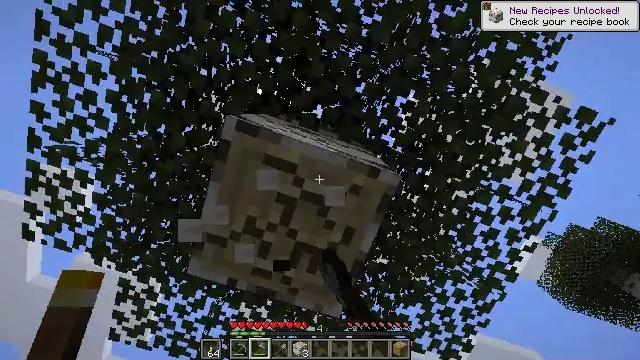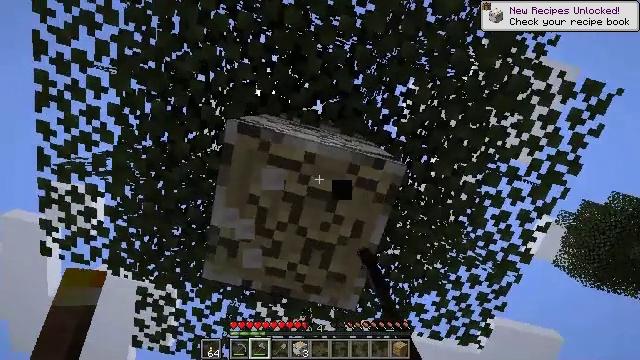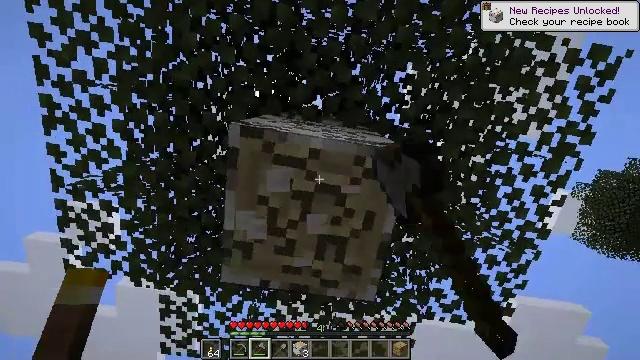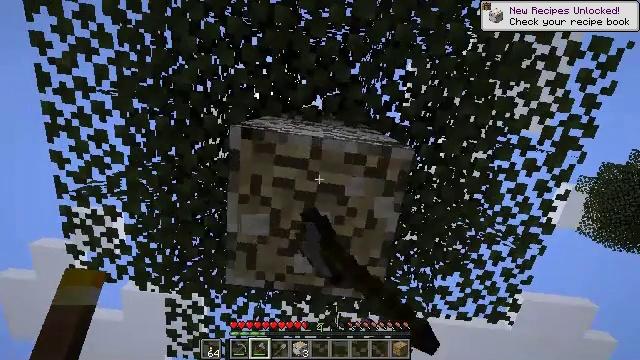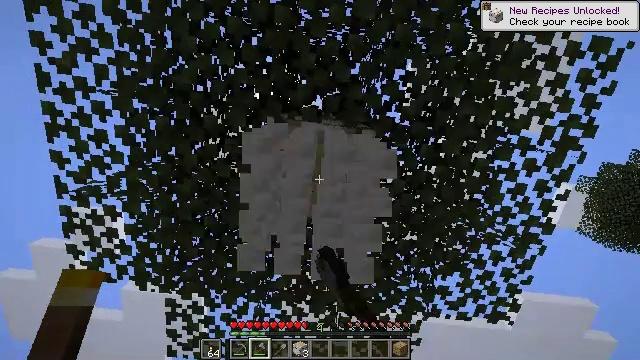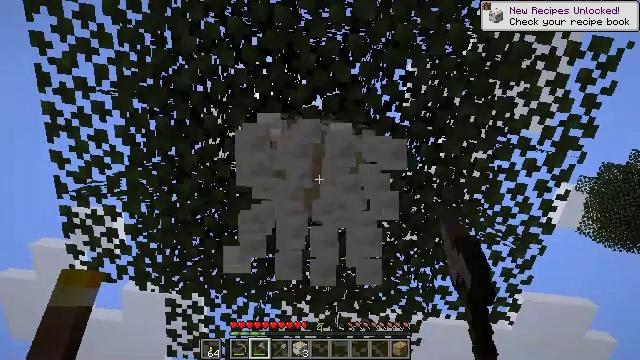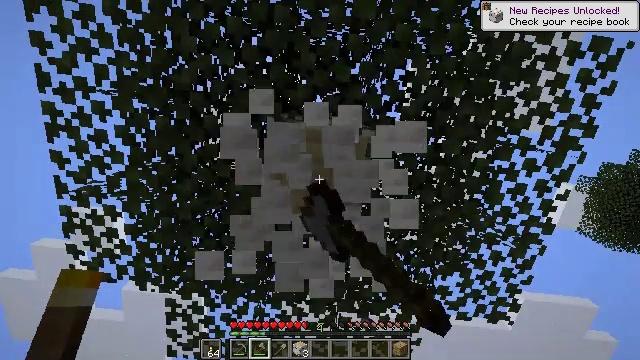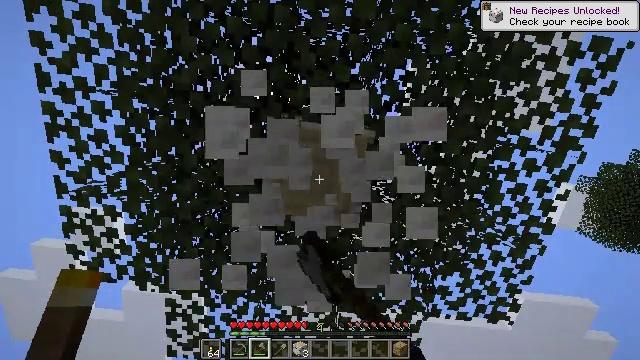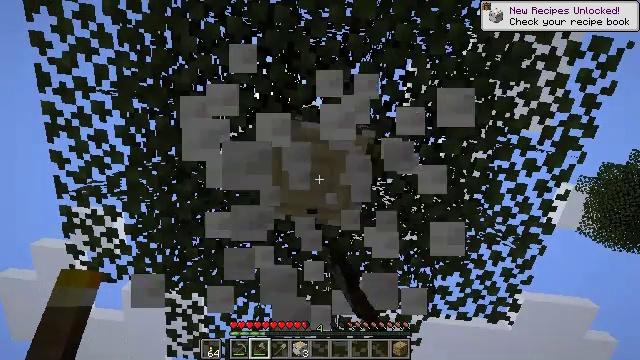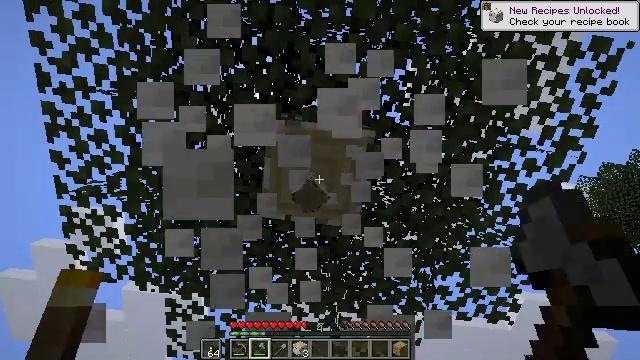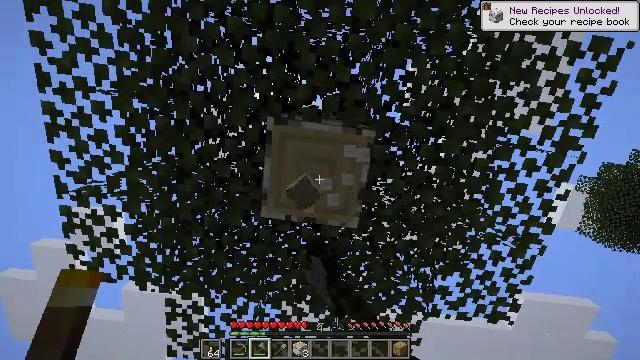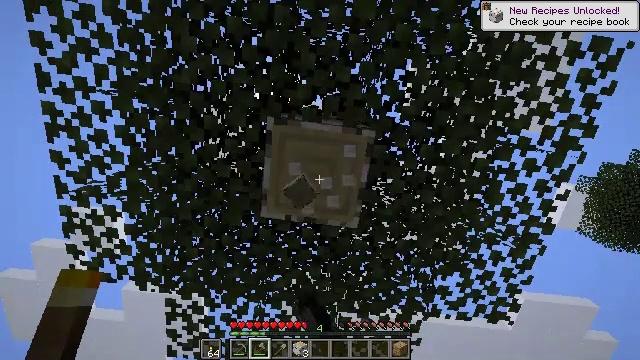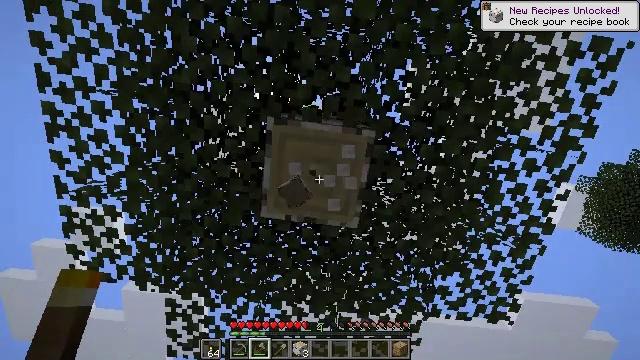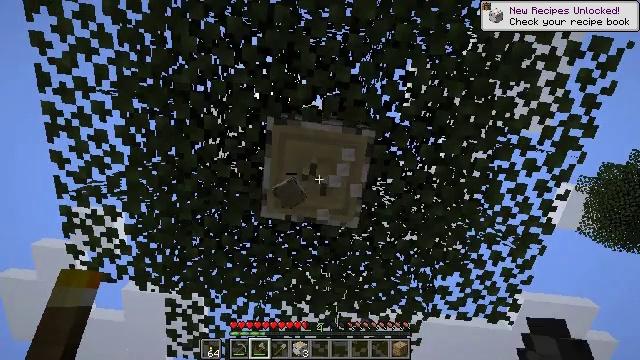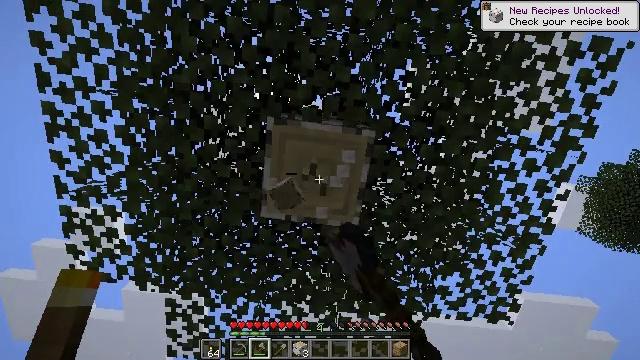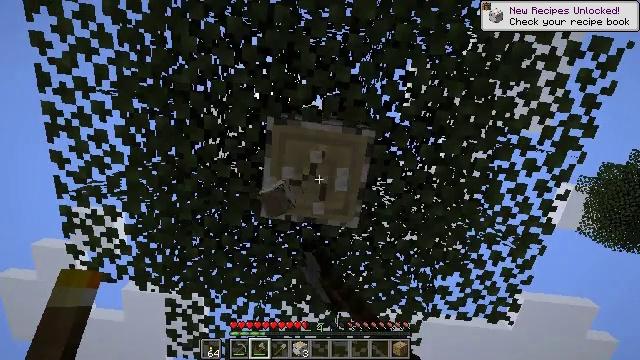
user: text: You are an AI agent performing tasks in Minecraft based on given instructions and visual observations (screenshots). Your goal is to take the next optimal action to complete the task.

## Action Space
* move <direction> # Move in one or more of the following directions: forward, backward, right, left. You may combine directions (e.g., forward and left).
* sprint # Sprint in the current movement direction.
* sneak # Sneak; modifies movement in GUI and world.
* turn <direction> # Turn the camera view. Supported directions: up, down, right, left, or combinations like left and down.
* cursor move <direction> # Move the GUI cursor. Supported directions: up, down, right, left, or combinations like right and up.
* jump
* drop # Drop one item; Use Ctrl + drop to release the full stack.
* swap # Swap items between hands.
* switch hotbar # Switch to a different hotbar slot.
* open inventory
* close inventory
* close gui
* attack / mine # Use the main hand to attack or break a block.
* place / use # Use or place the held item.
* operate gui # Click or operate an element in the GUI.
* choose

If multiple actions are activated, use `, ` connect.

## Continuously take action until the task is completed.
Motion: motion action
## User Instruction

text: Break the birch log in the forest.
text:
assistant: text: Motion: turn left, attack / mine
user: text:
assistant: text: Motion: turn left and down, attack / mine
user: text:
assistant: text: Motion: turn left, attack / mine
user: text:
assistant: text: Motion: attack / mine
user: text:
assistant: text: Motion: attack / mine
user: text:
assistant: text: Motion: attack / mine
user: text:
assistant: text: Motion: attack / mine
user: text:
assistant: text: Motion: attack / mine
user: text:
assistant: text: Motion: attack / mine
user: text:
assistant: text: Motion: attack / mine
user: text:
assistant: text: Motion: attack / mine
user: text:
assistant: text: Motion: attack / mine
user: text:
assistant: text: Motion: attack / mine
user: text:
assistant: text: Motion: attack / mine
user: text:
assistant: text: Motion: attack / mine
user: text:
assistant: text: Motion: attack / mine
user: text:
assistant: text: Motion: attack / mine
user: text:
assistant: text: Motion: attack / mine
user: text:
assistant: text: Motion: attack / mine
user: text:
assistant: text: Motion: attack / mine
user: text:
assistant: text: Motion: attack / mine
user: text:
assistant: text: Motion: attack / mine
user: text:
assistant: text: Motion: attack / mine
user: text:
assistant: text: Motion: attack / mine
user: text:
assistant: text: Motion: attack / mine
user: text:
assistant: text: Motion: attack / mine
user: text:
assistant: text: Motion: move left, attack / mine
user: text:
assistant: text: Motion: move left, attack / mine
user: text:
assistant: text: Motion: move left, turn right, attack / mine
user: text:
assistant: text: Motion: move left, turn right, attack / mine